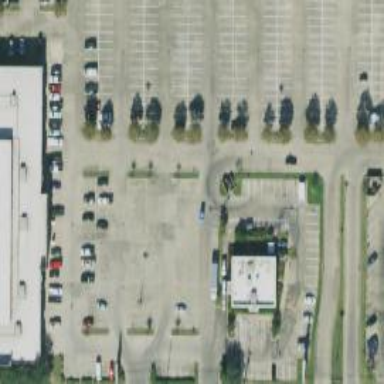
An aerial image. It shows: Parking space is available.